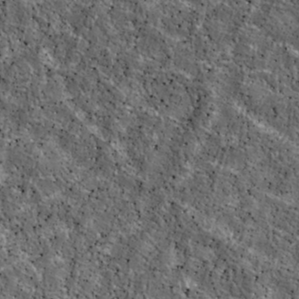
Label: non_frost